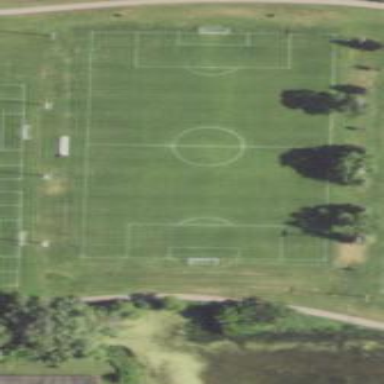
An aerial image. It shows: Soccer pitch for outdoor sports and leisure activities.